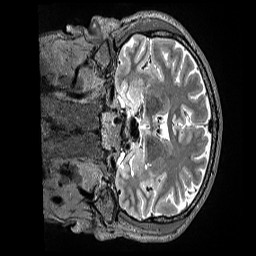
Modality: T2w
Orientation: coronal
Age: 51
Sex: male
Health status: ill
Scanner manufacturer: siemens
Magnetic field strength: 3 T
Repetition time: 3.2 s
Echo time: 0.564 s